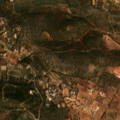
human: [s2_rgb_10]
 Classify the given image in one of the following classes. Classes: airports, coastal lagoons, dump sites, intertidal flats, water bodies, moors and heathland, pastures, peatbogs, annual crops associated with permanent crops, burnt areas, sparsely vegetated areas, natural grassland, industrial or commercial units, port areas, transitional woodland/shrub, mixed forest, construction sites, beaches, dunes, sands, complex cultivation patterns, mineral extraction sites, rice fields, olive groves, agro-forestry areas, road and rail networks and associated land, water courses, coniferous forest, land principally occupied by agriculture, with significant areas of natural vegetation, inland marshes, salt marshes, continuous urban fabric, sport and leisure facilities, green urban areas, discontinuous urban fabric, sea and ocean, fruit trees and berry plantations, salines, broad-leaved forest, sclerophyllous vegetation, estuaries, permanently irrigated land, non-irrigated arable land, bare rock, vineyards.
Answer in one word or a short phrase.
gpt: annual crops associated with permanent crops, sclerophyllous vegetation